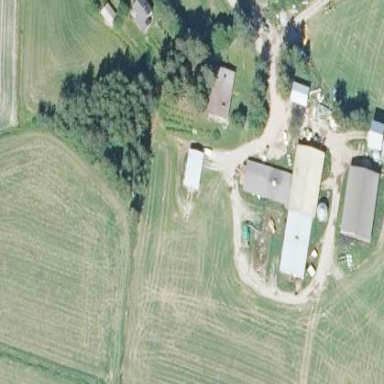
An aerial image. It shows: Farmyard area.